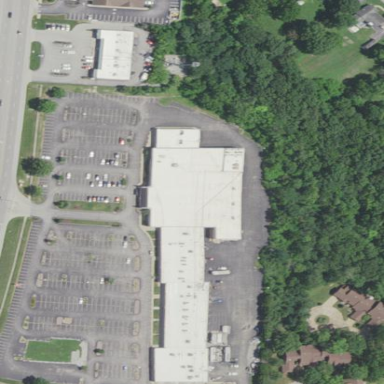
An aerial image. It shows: Commercial building.